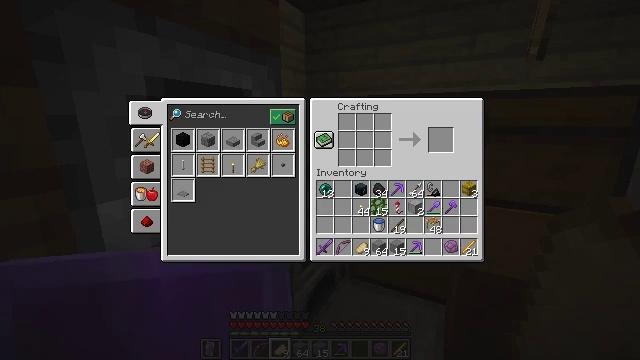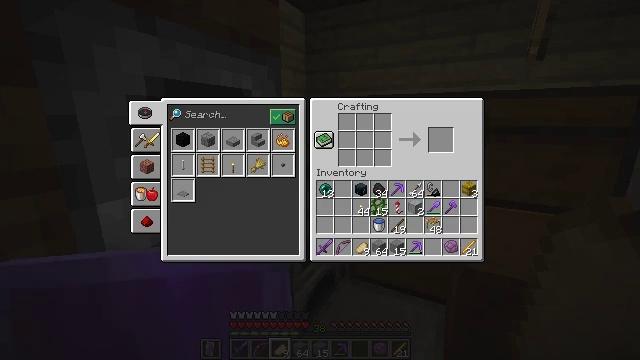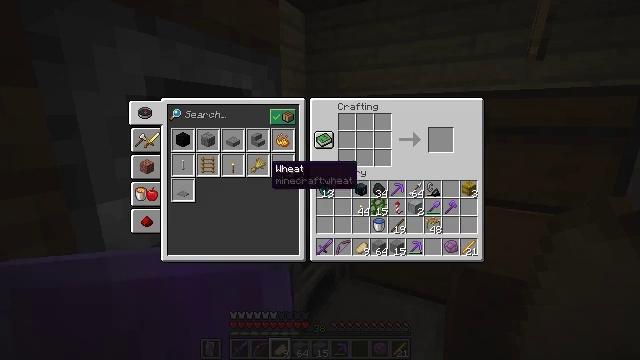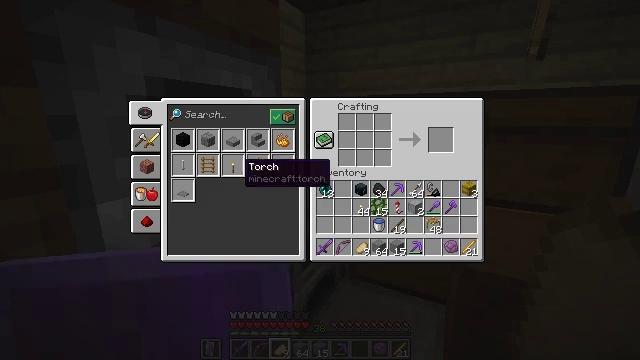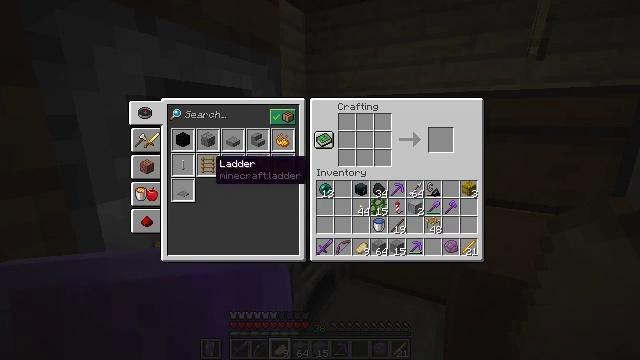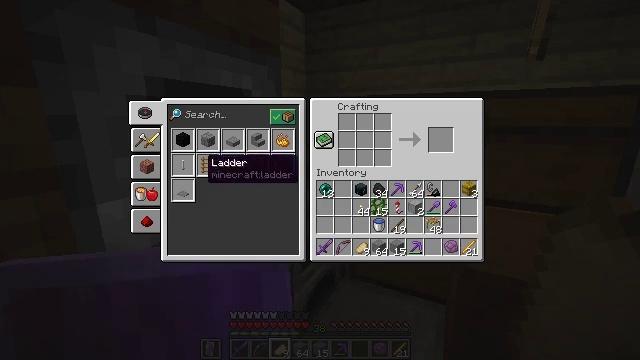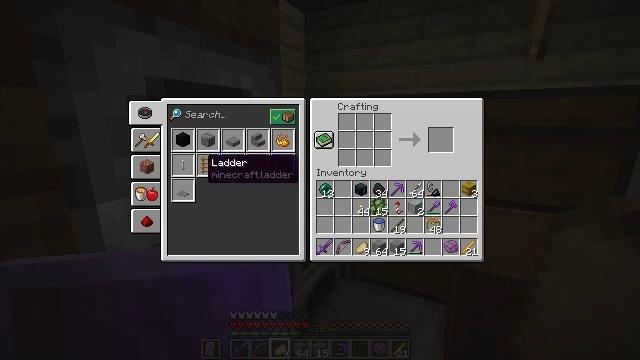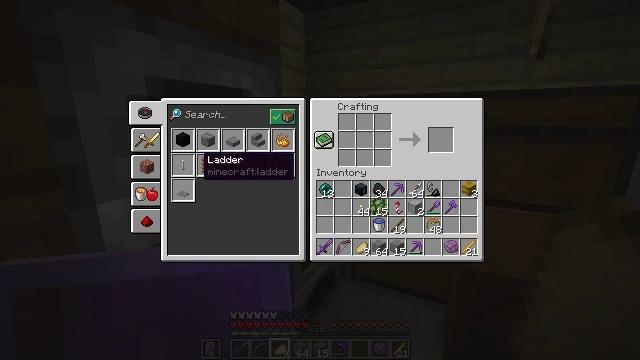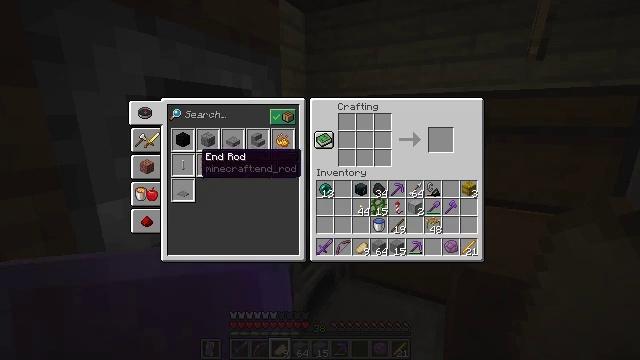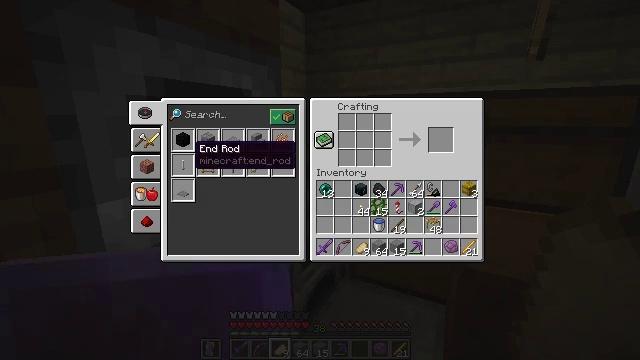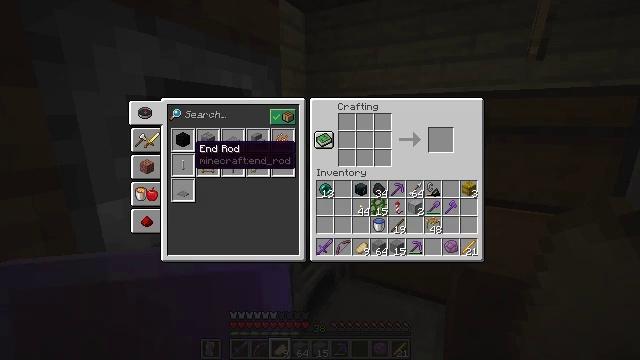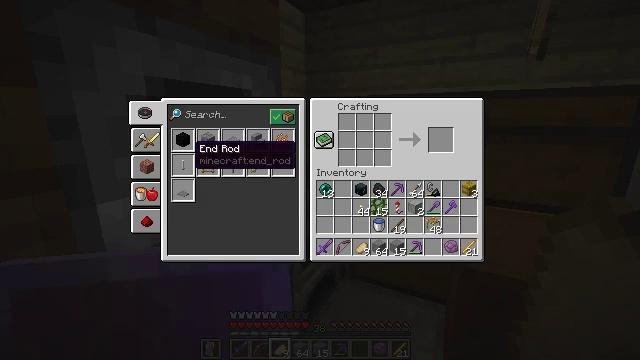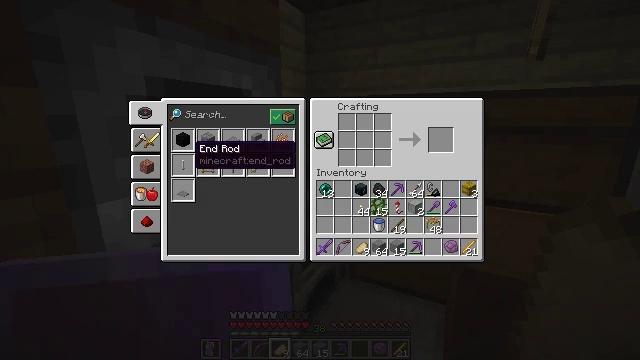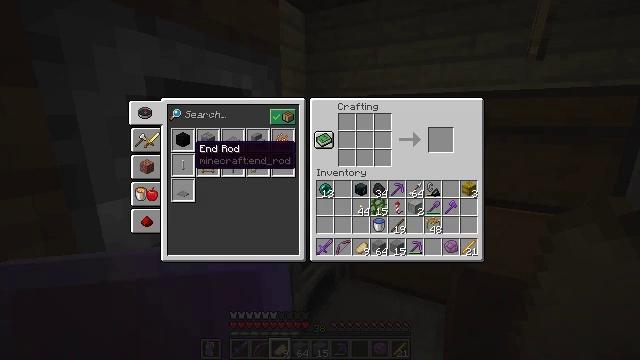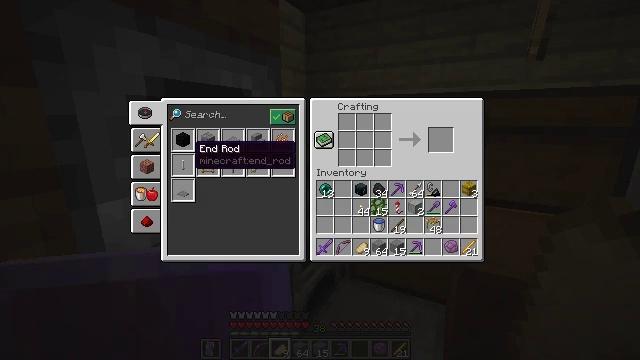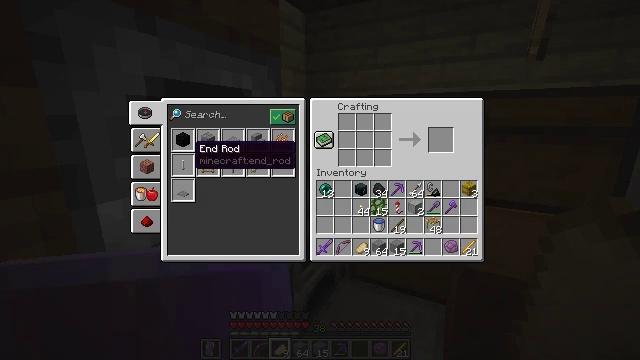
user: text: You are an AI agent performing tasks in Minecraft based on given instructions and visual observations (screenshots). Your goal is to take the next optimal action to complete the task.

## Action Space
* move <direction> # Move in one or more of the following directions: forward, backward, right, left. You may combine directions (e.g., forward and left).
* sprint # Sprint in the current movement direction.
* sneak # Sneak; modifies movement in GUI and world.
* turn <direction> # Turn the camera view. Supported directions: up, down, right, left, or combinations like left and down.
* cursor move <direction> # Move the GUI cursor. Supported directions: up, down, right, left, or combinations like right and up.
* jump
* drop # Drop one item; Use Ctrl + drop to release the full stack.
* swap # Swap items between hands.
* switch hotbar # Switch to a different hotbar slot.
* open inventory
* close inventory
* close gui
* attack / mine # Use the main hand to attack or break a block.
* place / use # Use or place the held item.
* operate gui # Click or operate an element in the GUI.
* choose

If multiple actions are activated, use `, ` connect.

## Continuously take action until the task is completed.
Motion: motion action
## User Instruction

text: craft item end rod
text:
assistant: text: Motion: turn left
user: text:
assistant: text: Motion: turn left
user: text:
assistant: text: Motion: turn left
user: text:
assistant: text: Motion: turn left
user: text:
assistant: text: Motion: turn left
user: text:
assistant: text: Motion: no_op
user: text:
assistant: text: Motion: no_op
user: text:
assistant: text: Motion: no_op
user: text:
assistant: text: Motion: turn up
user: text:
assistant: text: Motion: no_op
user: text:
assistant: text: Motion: no_op
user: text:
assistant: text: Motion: no_op
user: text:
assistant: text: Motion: attack / mine
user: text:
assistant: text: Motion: attack / mine
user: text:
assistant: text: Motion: attack / mine
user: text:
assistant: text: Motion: no_op
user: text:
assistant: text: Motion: no_op
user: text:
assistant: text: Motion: no_op
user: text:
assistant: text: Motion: no_op
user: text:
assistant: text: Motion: no_op
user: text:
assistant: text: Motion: no_op
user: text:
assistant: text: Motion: no_op
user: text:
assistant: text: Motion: no_op
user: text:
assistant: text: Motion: no_op
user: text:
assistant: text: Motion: no_op
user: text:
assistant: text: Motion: no_op
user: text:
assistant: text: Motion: no_op
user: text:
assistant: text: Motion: no_op
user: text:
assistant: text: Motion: no_op
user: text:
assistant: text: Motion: turn right and down